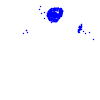
Particle: electron